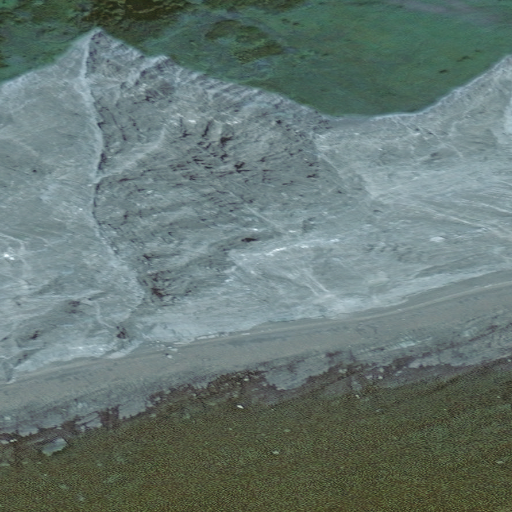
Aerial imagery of cliff(s) in Alaska named Fortification Bluff containing only unknown